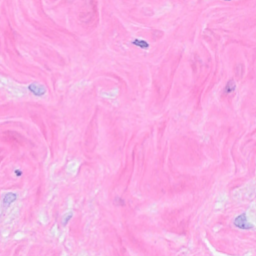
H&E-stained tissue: Breast